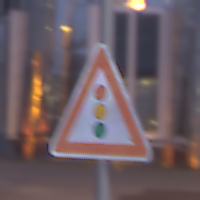
Verkehrszeichen: Lichtzeichenanlage
Umgebung: Outdoor, Urban
Tageszeit: Night
Wetter: PartlyCloudy
Licht: Artificial
Jahreszeit: NotSpecified
Kontrast: HighContrast